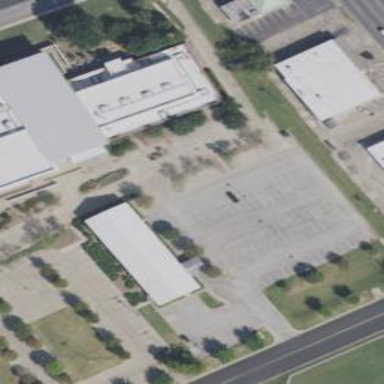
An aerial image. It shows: Parking space.